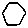
Label: hexagon